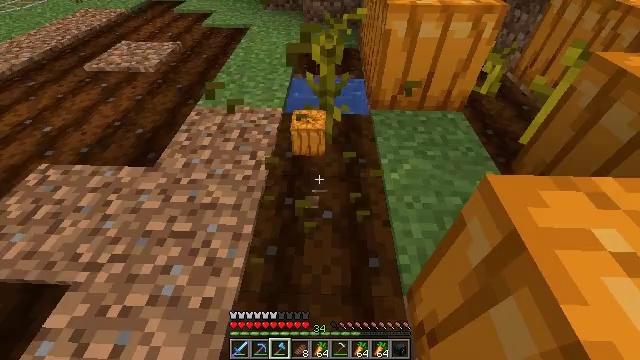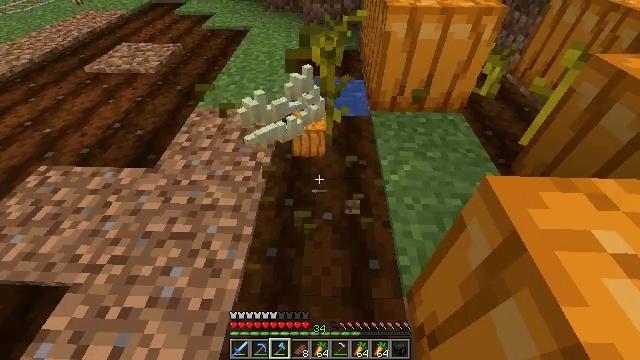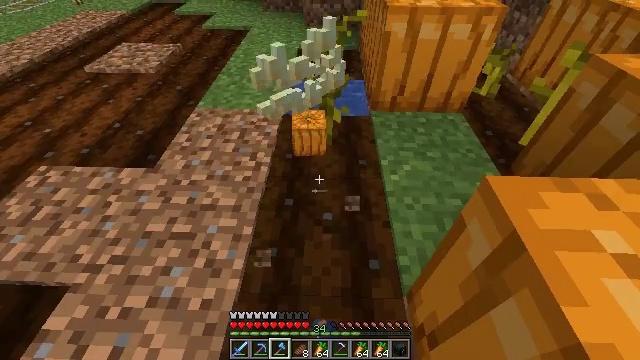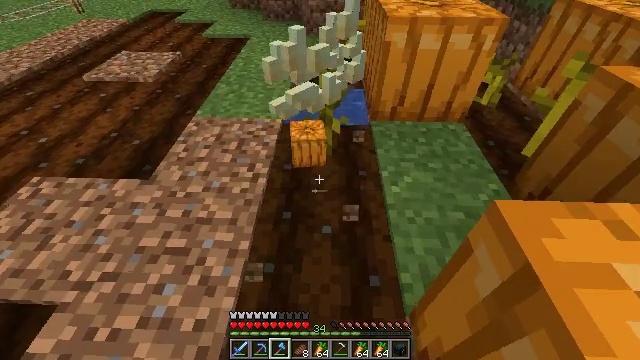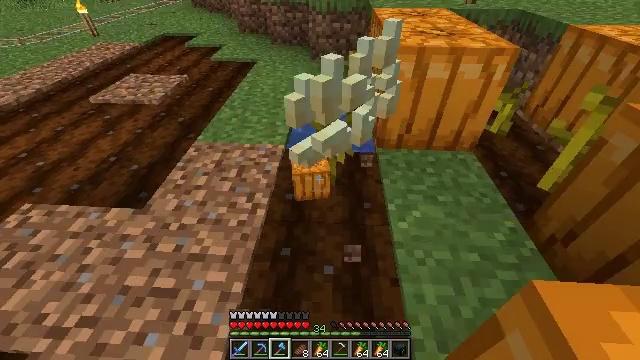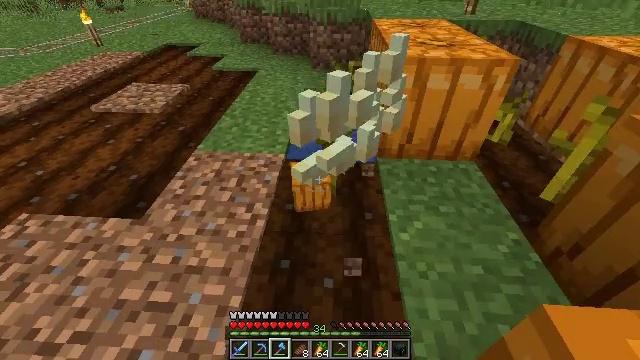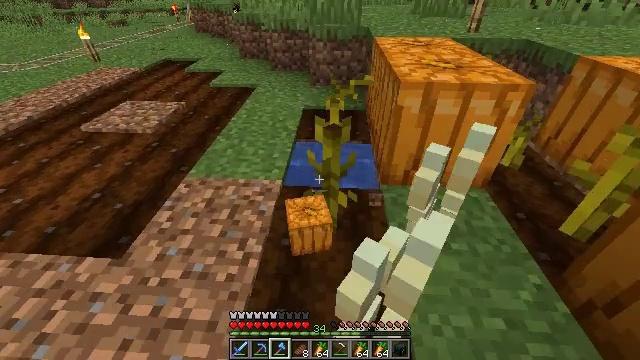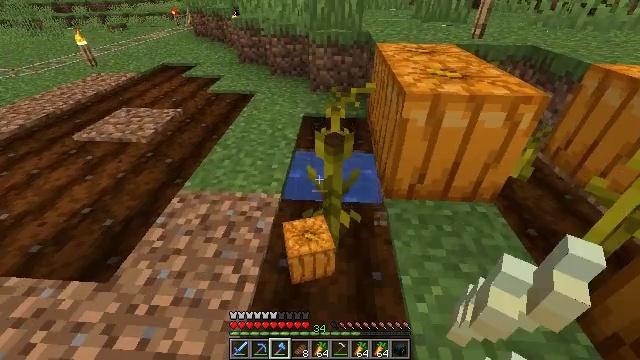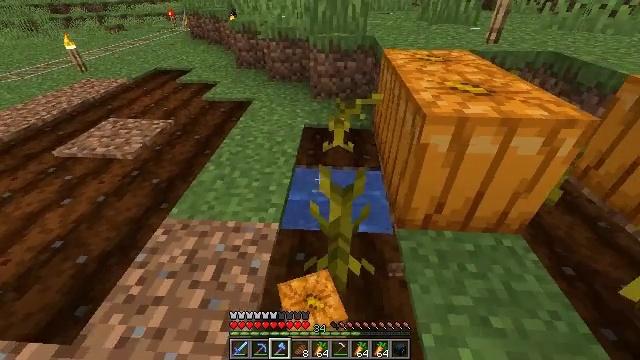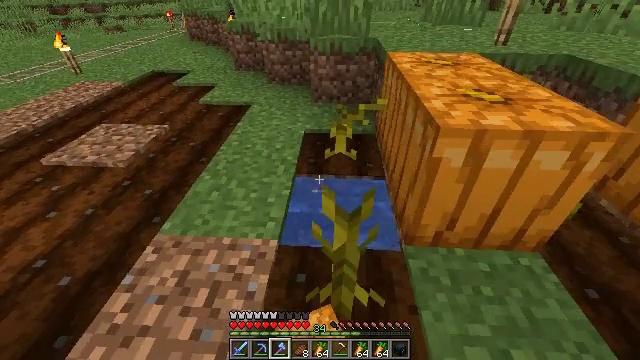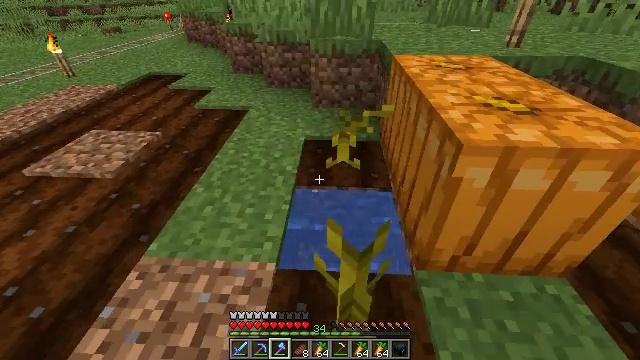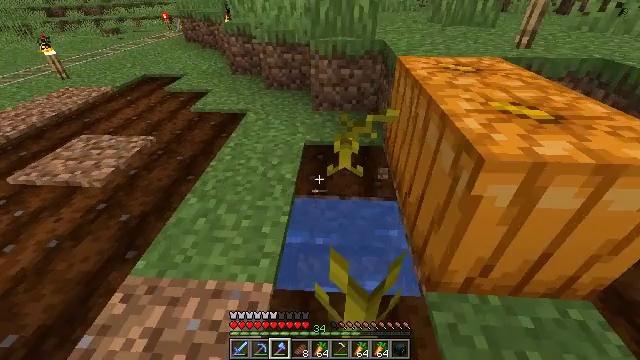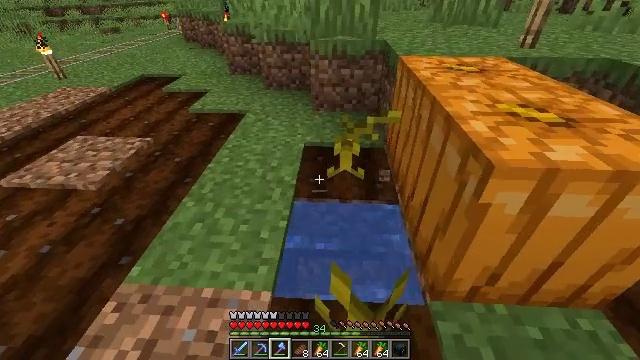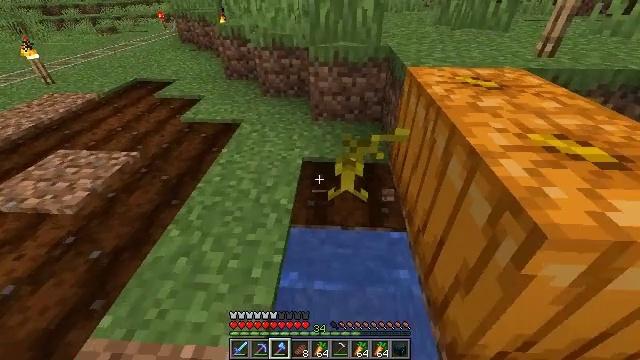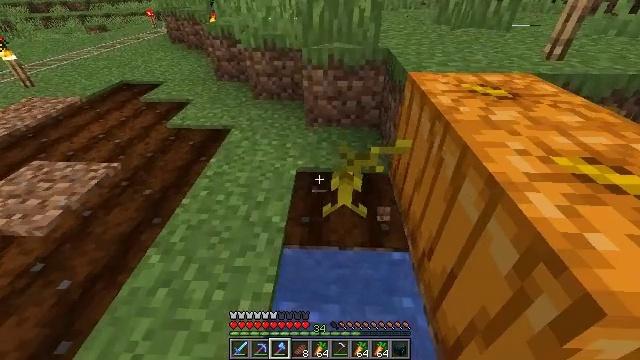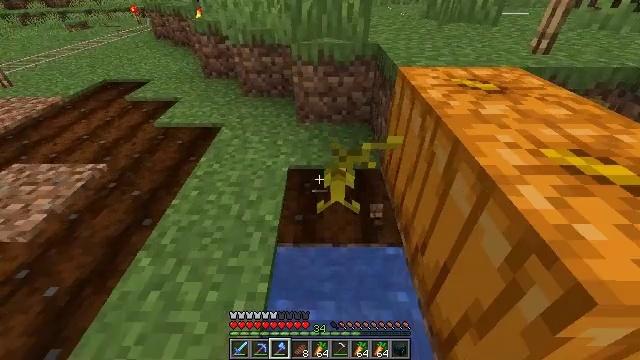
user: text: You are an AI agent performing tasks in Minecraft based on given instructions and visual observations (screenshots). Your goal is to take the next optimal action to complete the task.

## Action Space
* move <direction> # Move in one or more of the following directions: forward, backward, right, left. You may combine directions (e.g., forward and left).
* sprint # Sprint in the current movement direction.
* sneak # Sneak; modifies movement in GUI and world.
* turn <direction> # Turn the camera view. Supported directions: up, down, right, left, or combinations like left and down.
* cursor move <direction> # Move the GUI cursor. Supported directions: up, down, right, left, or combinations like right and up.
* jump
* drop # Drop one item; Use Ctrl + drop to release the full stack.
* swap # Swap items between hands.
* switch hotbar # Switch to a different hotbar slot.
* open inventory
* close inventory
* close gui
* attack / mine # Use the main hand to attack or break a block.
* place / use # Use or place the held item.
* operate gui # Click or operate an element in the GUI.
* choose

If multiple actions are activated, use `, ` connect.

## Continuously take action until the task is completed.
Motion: motion action
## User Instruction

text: Gather the pumpkin stem by mining.
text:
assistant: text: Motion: attack / mine
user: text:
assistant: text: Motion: attack / mine
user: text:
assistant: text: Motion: move forward, turn up, attack / mine
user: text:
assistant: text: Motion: move forward, turn left and up
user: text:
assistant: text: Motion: move forward, turn up
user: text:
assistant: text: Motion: move forward, turn up
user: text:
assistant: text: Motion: move forward
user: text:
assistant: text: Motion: move forward
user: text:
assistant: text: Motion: move forward, attack / mine
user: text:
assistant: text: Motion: move forward, attack / mine
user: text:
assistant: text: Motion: move forward, attack / mine
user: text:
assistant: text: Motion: move forward
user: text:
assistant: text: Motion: move forward
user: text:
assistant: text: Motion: turn right
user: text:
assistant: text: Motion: turn right
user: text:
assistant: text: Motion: turn right and down
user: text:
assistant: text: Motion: turn right and down
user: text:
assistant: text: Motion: turn right and down
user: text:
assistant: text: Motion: turn right and down
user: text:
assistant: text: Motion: turn down
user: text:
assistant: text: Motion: no_op
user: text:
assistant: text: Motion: turn left and up
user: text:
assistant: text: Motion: turn left and up
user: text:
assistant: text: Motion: turn up
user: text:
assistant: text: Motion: attack / mine
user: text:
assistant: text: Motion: attack / mine
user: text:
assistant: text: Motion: turn down, attack / mine
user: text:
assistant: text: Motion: move back, turn down
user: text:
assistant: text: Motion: move back, turn down
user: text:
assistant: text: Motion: no_op